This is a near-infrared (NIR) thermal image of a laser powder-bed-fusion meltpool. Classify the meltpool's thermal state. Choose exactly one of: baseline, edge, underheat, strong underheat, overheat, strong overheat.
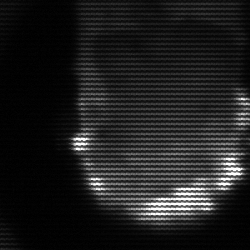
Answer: baseline